Question: Editable JavaFx ComboBoxes works well but the left-arrow key is interpreted as Shift-TAB.

As you can see the focus is set to the ComboBox and the insertion point is in the middle of its field. Pressing the left arrow key move the focus to the first control, the TextField on the left of the image when pressing right arrow key move the insertion one character right as expected like in any TextField.
I've tried to catch key events via <URL> but without success.
Here is a minimal program to reproduce this unexpected behavior:
'''
@Override
public void start( Stage stage ) {
stage.setTitle( "Editable ComboBox and left-arrow key" );
ComboBox<String> cmbBx = new ComboBox<>();
cmbBx.getItems().addAll( "A", "B", "C", "D", "E" );
cmbBx.setMinWidth( 150 );
cmbBx.setEditable( true );
cmbBx.setOnKeyPressed( new EventHandler<KeyEvent>(){
@Override public void handle( KeyEvent event ) {
System.err.println( event );
event.consume(); }}); // Consuming left arrow key is inoperant
GridPane grid = new GridPane();
grid.setVgap( 4 );
grid.setHgap( 4 );
grid.setPadding( new Insets( 4, 4, 4, 4 ));
grid.add( new Label( "TextField:" ), 0, 0 );
grid.add( new TextField() , 1, 0 );
grid.add( new Label( "ComboBox:" ) , 2, 0 );
grid.add( cmbBx , 3, 0 );
stage.setScene( new Scene( grid ));
stage.show();
}
'''
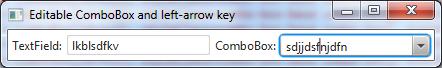
Answer: The answer is around key bindings like shown in this SO post <URL>.
This code catch the LEFT event:
'''
cmbBx.addEventFilter( KeyEvent.ANY, new EventHandler< KeyEvent >() {
@Override public void handle(KeyEvent event ) {
if( event.getCode() == KeyCode.LEFT ) {
event.consume(); }}});
'''
And that's all, but I'm surprised because the left arrow key move the insertion point as expected, only the undesired behavior is removed. Why?